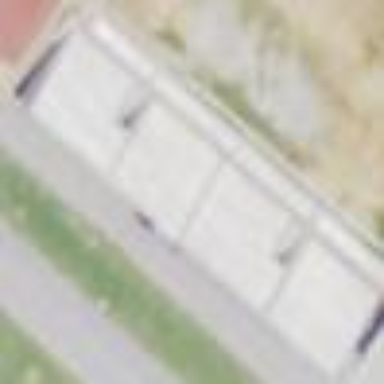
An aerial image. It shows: Grandstand building.